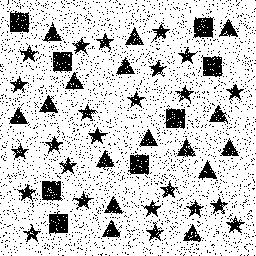
Squares: 8
Triangles: 16
Stars: 24
Total shapes: 48